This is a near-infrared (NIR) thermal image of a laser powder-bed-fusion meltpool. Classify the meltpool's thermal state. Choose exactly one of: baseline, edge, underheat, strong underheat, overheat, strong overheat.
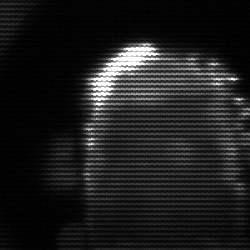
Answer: baseline